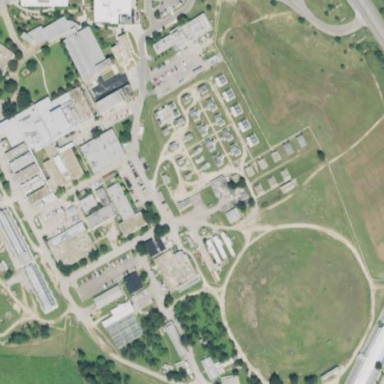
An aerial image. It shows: Industrial area housing research institute.